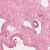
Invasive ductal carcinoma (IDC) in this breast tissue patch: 0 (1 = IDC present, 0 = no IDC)